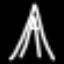
Label: The Eiffel Tower